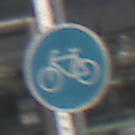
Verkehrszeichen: Radweg
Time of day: Midday
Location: Outdoor (Urban)
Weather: Overcast
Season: NotSpecified
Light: Natural